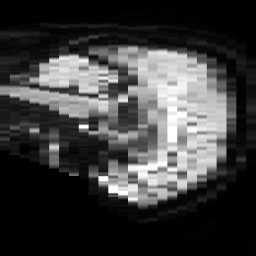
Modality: TRACE
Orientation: sagittal
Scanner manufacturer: philips
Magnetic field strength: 3 T
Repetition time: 4.137 s
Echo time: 0.06104 s